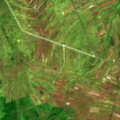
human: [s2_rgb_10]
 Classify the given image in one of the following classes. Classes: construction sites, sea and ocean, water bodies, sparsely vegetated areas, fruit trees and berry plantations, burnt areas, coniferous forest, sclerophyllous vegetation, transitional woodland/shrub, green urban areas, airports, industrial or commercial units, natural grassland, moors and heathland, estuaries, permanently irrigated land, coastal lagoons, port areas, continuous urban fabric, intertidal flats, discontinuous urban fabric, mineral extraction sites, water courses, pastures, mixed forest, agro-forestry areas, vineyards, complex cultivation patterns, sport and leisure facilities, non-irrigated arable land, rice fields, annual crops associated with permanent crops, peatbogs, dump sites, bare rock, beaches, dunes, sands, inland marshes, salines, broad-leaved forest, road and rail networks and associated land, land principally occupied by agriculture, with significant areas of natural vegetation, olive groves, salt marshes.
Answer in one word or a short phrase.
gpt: mixed forest, peatbogs